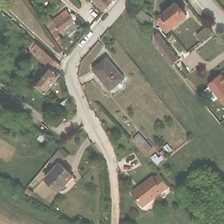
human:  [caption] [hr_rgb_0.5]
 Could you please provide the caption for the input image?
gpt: some buildings and green trees are in a medium residential area .

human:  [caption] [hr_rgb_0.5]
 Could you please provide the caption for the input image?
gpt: some buildings and green trees are in a medium residential area .

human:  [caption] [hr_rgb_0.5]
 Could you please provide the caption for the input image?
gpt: some buildings and green trees are in a medium residential area .

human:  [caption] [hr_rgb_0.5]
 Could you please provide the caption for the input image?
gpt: some buildings and green trees are in a medium residential area .

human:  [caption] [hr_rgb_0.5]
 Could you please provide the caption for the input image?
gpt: some buildings and green trees are in a medium residential area .